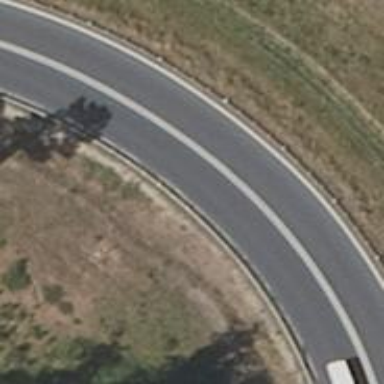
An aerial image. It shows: Asphalt motorway link.